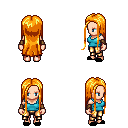
a pixel art fantasy rpg character, female body template, human, light skin, teal pirate shirt, gold greaves, light blonde extra-long hairstyle, leather bracers, black slippers, four views (front, back, left, right), 2x2 character sprite sheet, small pixel art, hard edges, no anti-aliasing